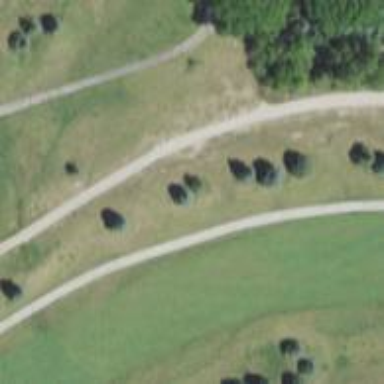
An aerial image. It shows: Service road used as golf cart path.